Question: In the JSF application I am working on, we used to have a field for a money amount. In the backing bean, the type for this property was BigDecimal:
'''
<h:inputText id="amount" name="amount" value="#{backingBean.amount}" required="false"/>
'''
And the backing Bean:
'''
public class backingBean {
//...
BigDecimal amount;
//...
}
'''
Now, we introduced a change so from now on we have a variable number of input fields for amounts.
'''
<ui:repeat value="#{backingBean.participations}" var="participation" varStatus="status">
<h:inputText id="amount" name="amount" value="#{backingBean.amounts[participation.id]}" required="false"/>
</ui:repeat>
'''
And the backing bean:
'''
public class backingBean {
//...
Map<Long, BigDecimal> amounts;
//...
}
'''
This work almost fine, but after submit the form, the type of the entries inside the map amounts are '<Object, Object>' instead of '<Long, BigDecimal>', as you can see on the snapshot grabbed from the debugger:

This gives an error when try to perform any operation with the map.
As a workaround, I've changed the type of the map to be 'Map<Long, String>' and provided a getter 'public Map<Long, BigDecimal> getAmounts()' that converts the map, but I would like to keep it simpler.
- - -
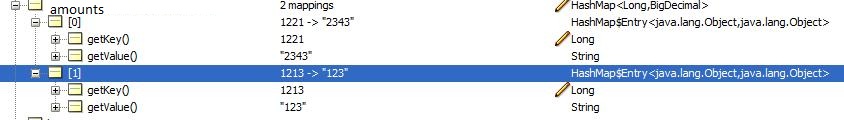
Answer: At runtime, the generic type of your map is erased. As a consequence, JSF has no way to know that the type of your map value is BigDecimal. This causes it to handle the values as generic objects, for which the default is a String converter. So when rendering the page, the value's toString is shown. When it is resubmitted the value is entered as a String in the map.
You can ignore the '<Object, Object>' you see in the debugger, it is of no consequence.
You should instead specify that the input should use a bigdecimal converter. That should solve your issue.
'''
<ui:repeat value="#{backingBean.participations}" var="participation" varStatus="status">
<h:inputText id="amount" name="amount" value="#{backingBean.amounts[participation.id]}" required="false">
<f:converter converterId="javax.faces.BigDecimal"/>
</h:inputText>
</ui:repeat>
'''